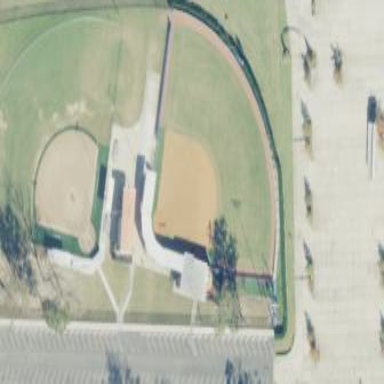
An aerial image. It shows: Softball pitch for leisure and sport activities.